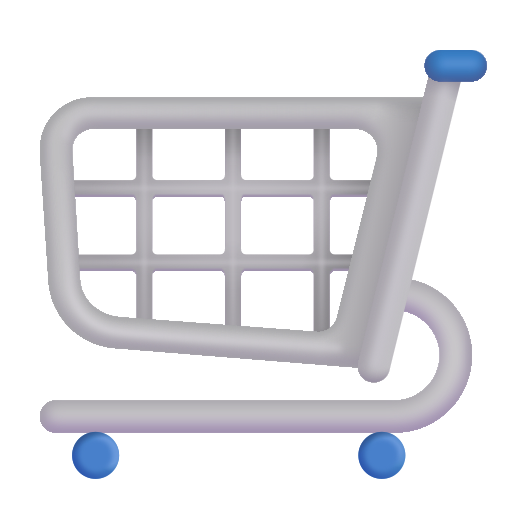
shopping cart color